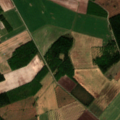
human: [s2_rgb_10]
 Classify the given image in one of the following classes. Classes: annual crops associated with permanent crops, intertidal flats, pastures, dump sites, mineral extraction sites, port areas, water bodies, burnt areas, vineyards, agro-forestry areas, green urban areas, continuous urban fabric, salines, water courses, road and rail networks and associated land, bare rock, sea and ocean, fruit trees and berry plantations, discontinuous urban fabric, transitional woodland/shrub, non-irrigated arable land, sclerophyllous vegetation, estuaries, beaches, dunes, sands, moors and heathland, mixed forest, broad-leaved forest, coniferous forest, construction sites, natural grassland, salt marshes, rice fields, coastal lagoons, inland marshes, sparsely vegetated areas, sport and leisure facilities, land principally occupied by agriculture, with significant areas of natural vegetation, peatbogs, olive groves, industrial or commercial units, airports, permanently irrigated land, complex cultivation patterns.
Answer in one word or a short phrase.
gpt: non-irrigated arable land, land principally occupied by agriculture, with significant areas of natural vegetation, coniferous forest, transitional woodland/shrub